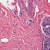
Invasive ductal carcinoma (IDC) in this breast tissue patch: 0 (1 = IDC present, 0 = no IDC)